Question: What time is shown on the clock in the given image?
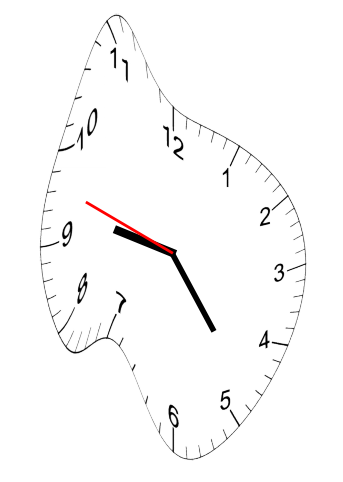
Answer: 09:23:48